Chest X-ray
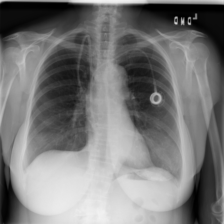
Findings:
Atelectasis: negative
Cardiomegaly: negative
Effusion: negative
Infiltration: negative
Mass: negative
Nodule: positive
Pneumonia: negative
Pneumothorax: negative
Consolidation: negative
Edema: negative
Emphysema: negative
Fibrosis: negative
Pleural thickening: negative
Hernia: negative